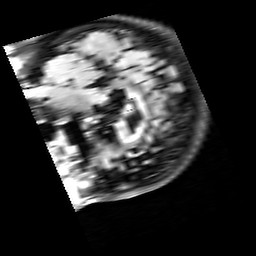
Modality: FLAIR
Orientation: sagittal
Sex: female
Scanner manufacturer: siemens
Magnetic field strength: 3 T
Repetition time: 10 s
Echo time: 0.09 s